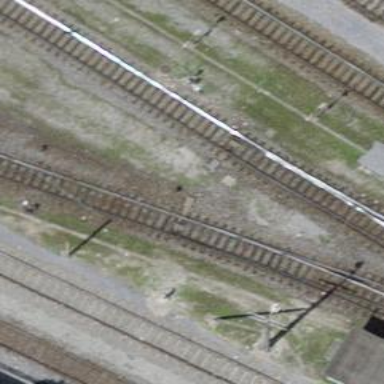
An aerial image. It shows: Railway yard with electrified tracks and single track.